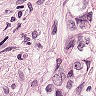
Metastatic tissue present: yes